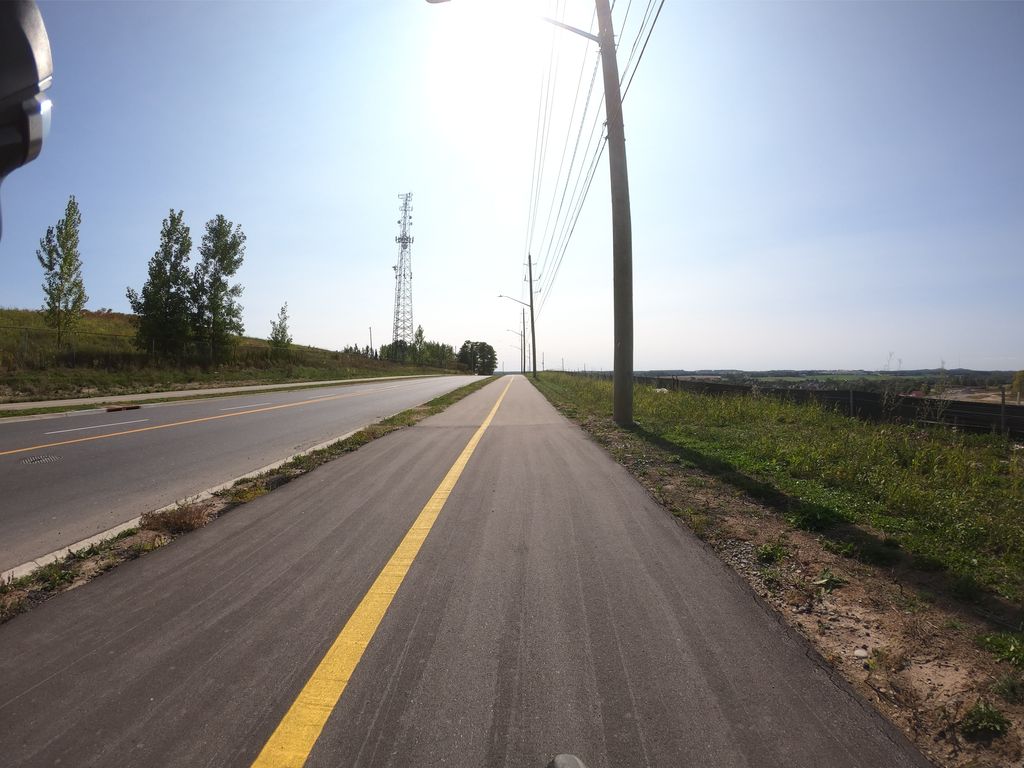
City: kitchener-waterloo